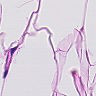
Metastatic tissue present: no